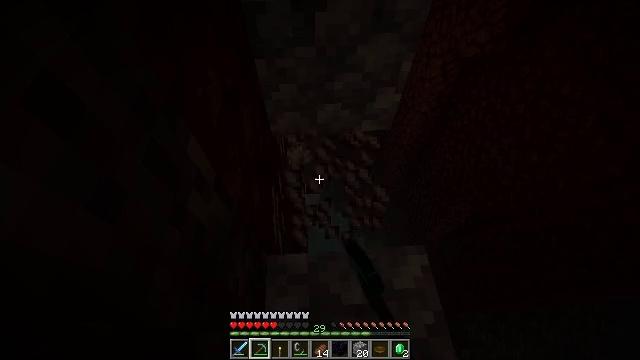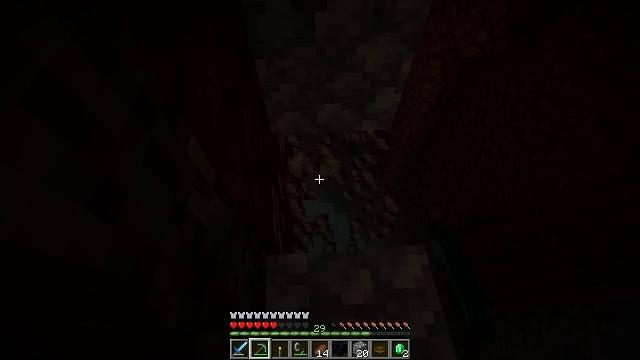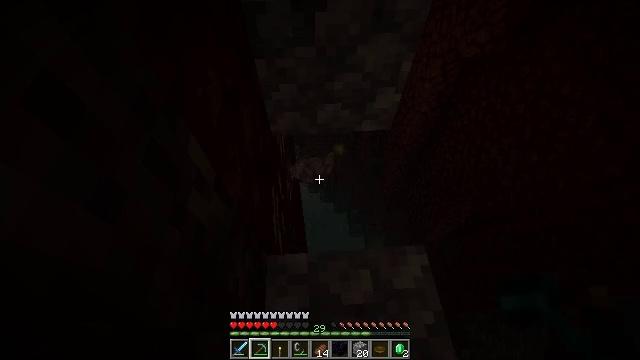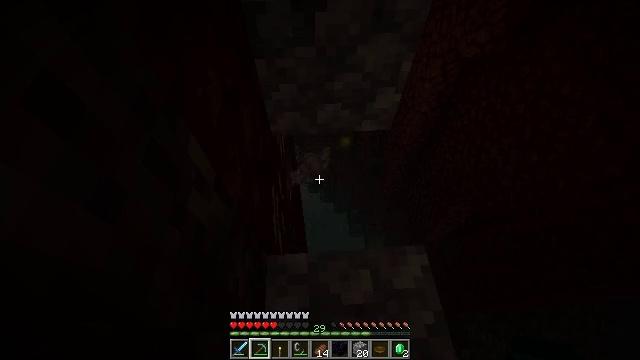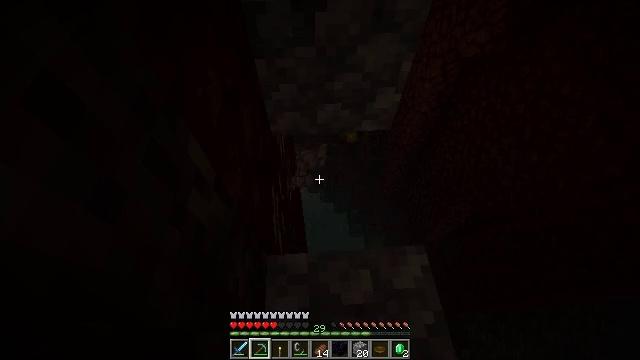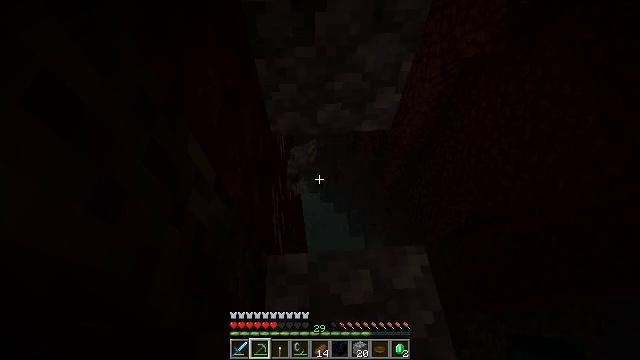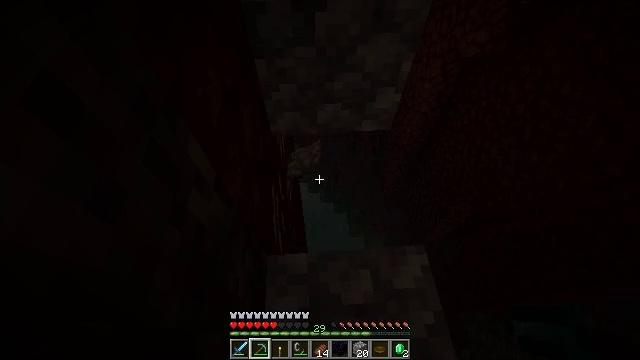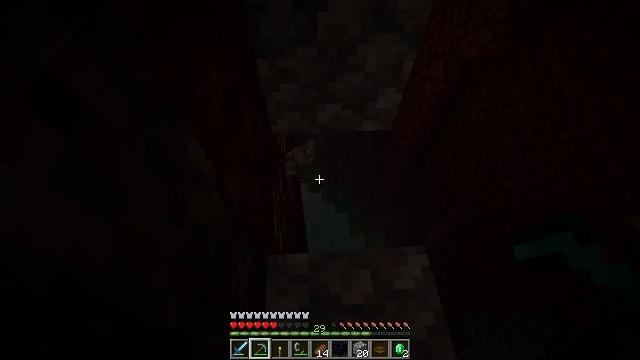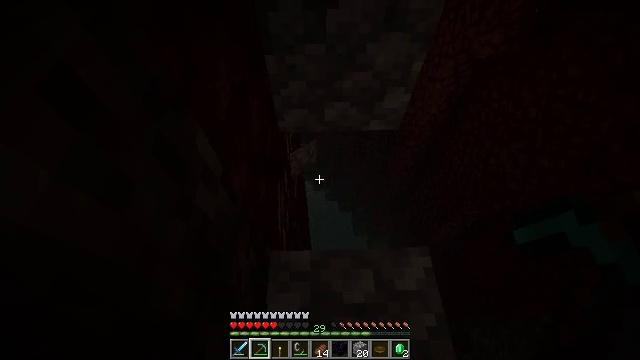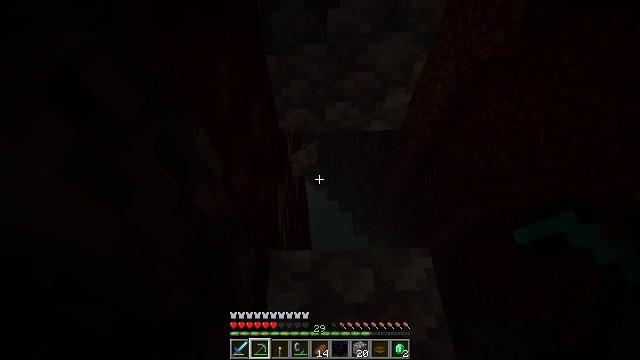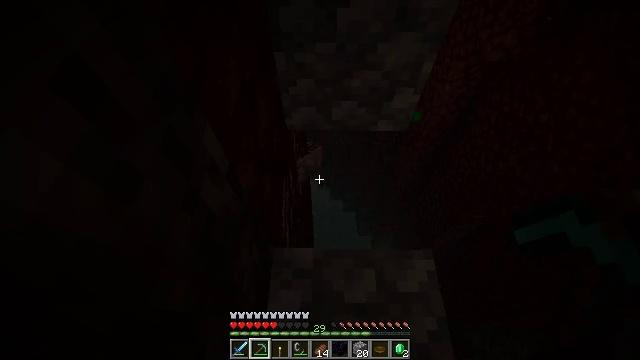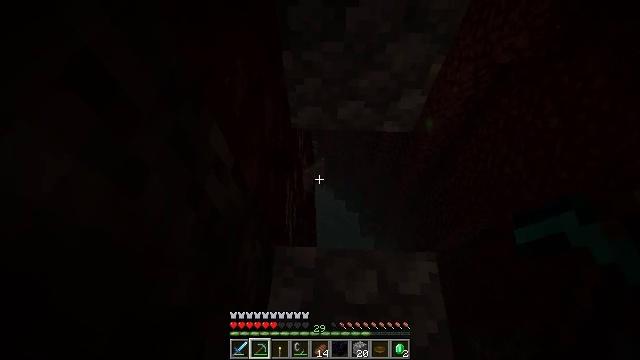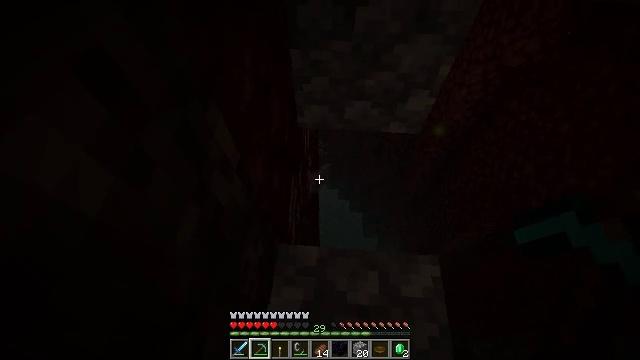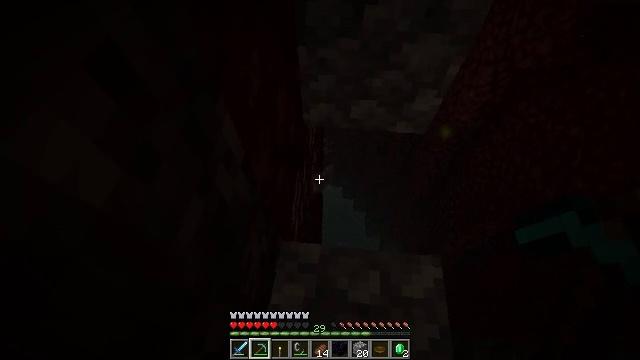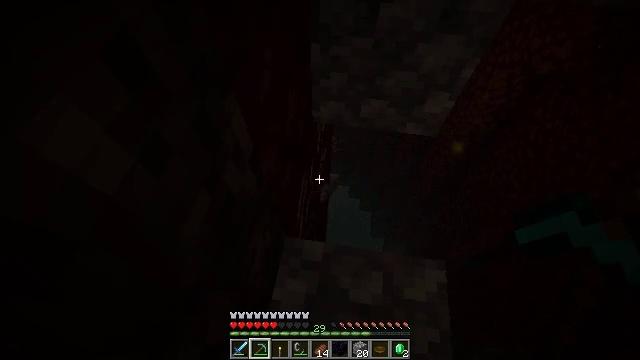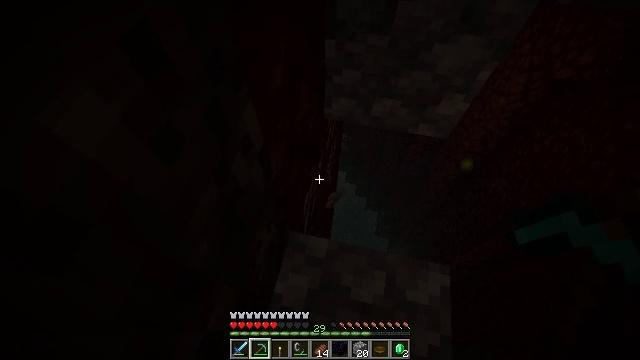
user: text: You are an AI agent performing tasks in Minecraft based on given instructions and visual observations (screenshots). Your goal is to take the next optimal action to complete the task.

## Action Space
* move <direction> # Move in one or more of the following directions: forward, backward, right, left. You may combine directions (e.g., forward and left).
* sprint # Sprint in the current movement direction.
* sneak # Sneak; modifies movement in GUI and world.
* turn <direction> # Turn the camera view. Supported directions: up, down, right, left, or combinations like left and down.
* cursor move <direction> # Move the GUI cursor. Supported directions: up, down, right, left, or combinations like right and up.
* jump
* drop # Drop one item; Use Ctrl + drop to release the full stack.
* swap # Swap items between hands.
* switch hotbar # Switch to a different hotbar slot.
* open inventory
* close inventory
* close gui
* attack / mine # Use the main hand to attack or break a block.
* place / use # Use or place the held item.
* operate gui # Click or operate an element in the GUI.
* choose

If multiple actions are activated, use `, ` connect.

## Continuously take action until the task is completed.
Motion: motion action
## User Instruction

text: Mine the soul sand in the Nether.
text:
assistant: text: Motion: attack / mine
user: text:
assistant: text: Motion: attack / mine
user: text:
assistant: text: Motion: attack / mine
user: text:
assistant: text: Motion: attack / mine
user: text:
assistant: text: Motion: attack / mine
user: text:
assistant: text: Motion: attack / mine
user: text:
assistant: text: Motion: attack / mine
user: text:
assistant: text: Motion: turn left, attack / mine
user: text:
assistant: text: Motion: no_op
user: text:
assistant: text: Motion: turn left
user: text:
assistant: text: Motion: turn left
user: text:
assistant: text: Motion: turn left
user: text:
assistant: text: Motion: turn left
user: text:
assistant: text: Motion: turn left
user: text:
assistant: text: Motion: turn left
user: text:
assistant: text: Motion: turn left
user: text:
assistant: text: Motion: no_op
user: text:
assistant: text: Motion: no_op
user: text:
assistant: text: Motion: no_op
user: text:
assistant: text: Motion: no_op
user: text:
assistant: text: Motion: no_op
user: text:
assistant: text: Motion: no_op
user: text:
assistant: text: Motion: no_op
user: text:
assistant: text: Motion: no_op
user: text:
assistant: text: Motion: no_op
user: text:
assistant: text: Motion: no_op
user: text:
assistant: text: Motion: no_op
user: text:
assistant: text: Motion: no_op
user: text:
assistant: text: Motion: no_op
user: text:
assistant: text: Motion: no_op